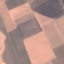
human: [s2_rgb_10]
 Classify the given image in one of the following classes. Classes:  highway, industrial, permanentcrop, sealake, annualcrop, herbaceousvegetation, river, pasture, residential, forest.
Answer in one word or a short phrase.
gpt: AnnualCrop